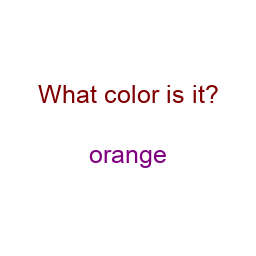
Color: purple
Color name shown: orange
Background color: white
Question text color: maroon